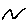
Label: zigzag